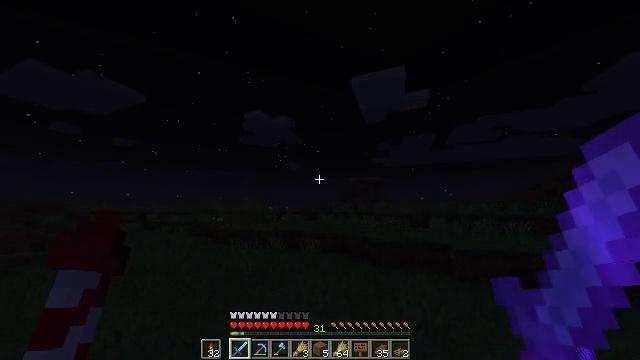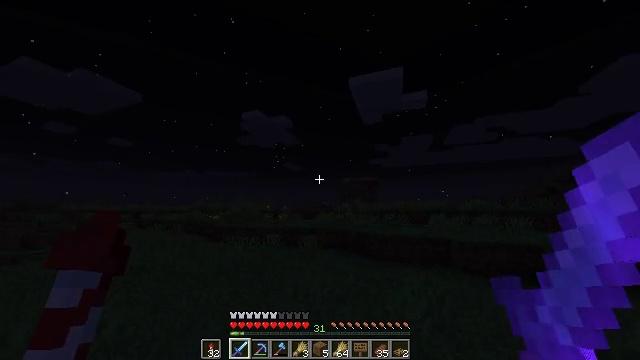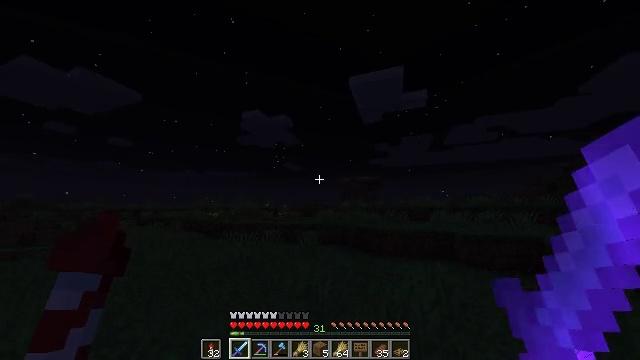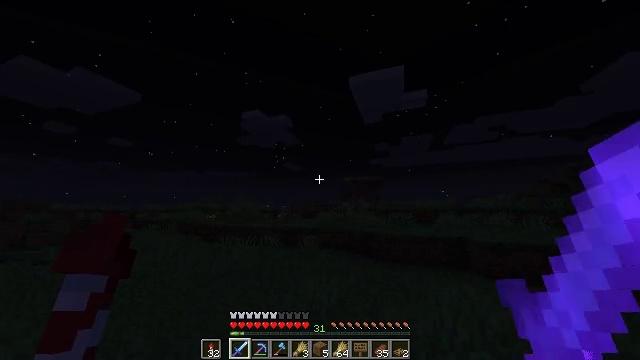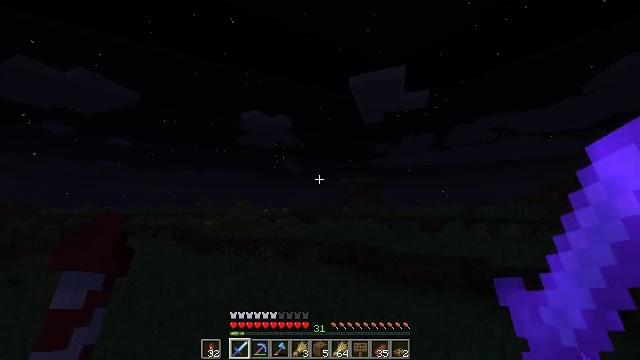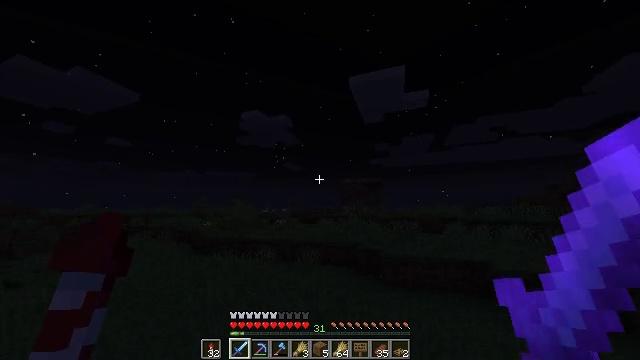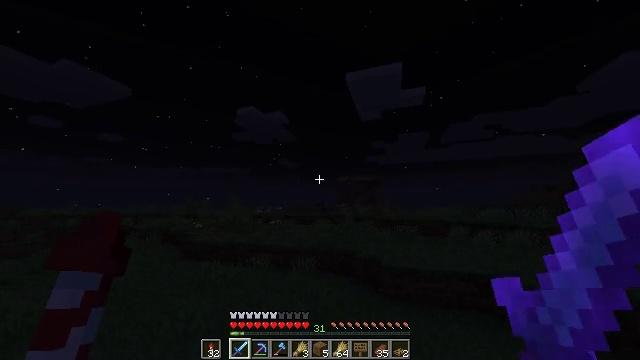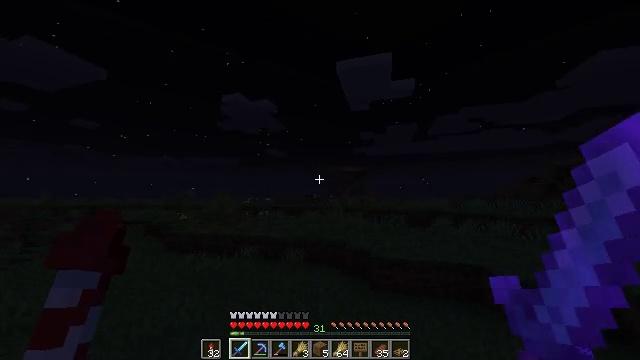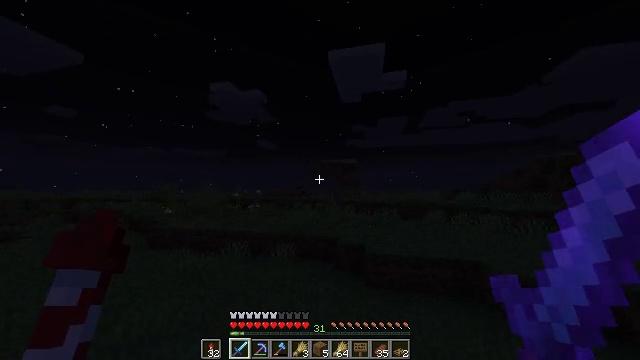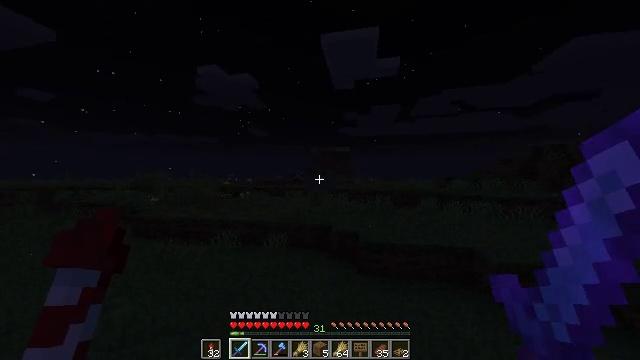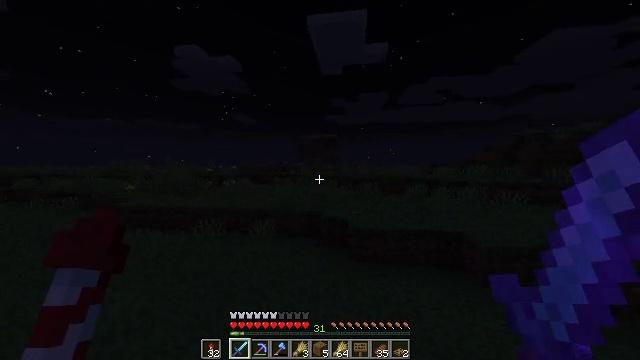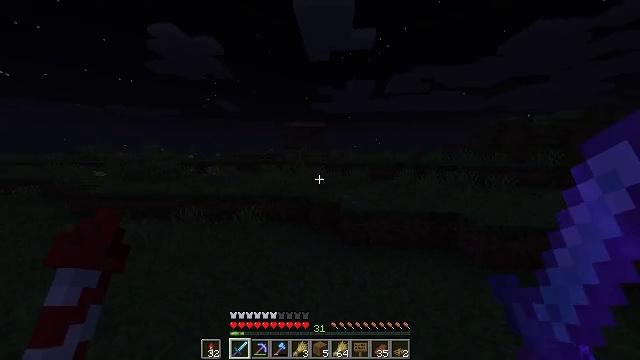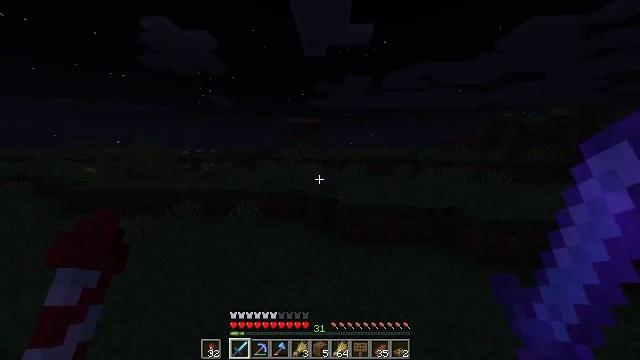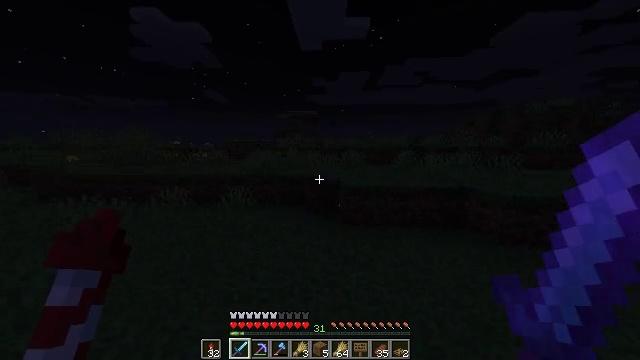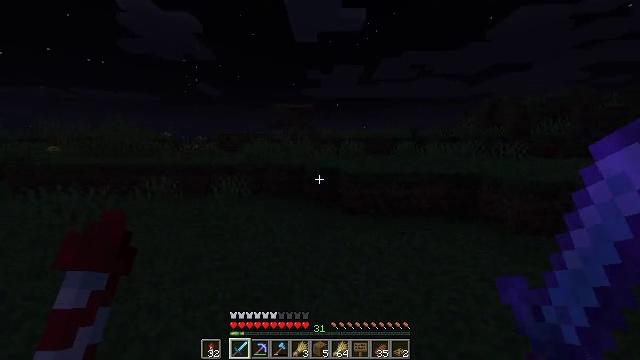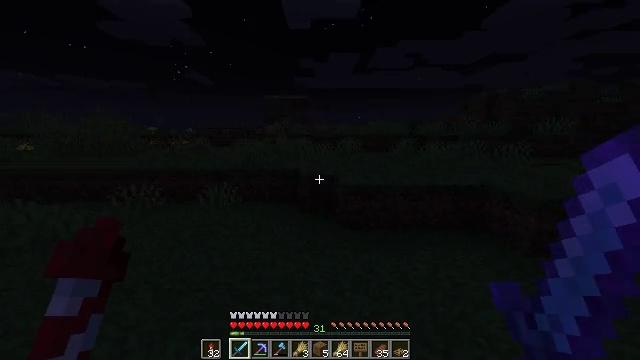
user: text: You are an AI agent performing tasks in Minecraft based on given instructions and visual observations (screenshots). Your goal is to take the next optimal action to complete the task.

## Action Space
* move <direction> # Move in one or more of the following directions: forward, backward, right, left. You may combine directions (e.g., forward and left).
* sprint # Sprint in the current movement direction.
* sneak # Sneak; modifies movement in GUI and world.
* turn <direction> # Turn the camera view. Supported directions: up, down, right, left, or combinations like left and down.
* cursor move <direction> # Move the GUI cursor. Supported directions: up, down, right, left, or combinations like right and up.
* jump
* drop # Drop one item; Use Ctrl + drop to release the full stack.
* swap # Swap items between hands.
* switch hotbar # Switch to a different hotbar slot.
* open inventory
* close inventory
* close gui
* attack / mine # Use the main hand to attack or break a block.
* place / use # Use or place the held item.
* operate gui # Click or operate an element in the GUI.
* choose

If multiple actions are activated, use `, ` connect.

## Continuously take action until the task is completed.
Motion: motion action
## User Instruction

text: Dismantle the red bed.
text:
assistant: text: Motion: move forward, sprint
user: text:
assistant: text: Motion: move forward, sprint
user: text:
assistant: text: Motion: move forward, sprint, jump
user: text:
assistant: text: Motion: move forward, sprint, jump
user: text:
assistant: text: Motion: move forward, sprint, jump
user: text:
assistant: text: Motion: move forward, sprint, turn right, jump
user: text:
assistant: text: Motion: move forward, sprint, turn right and down, jump
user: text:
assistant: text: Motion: move forward, sprint, turn right and down, jump
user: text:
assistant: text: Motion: move forward, sprint, turn right and down, jump
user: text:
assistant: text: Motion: move forward, sprint, turn right and down, jump
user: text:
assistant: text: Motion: move forward, sprint, turn right and down, jump
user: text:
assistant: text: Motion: move forward, sprint, jump
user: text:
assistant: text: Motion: move forward, sprint, turn right, jump
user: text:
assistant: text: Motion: move forward, sprint, turn right and down, jump
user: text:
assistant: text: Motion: move forward, sprint, turn right and down, jump
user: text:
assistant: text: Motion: move forward, sprint, jump
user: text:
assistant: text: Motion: move forward, sprint, jump
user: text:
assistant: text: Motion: move forward, sprint, jump
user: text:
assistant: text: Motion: move forward, sprint, jump
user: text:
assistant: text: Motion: move forward, sprint, jump
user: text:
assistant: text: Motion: move forward, sprint, jump
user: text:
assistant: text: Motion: move forward, sprint, turn up
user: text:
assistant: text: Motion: move forward, sprint, turn up
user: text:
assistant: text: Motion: move forward, sprint
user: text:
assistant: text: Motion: move forward, sprint
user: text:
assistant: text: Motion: move forward, sprint
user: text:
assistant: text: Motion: move forward, sprint, jump
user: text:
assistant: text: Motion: move forward, sprint, jump
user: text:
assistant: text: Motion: move forward, sprint, jump
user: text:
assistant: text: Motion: move forward, sprint, jump